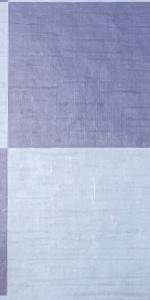
Label: Empty